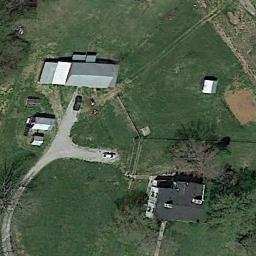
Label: sparse_residential